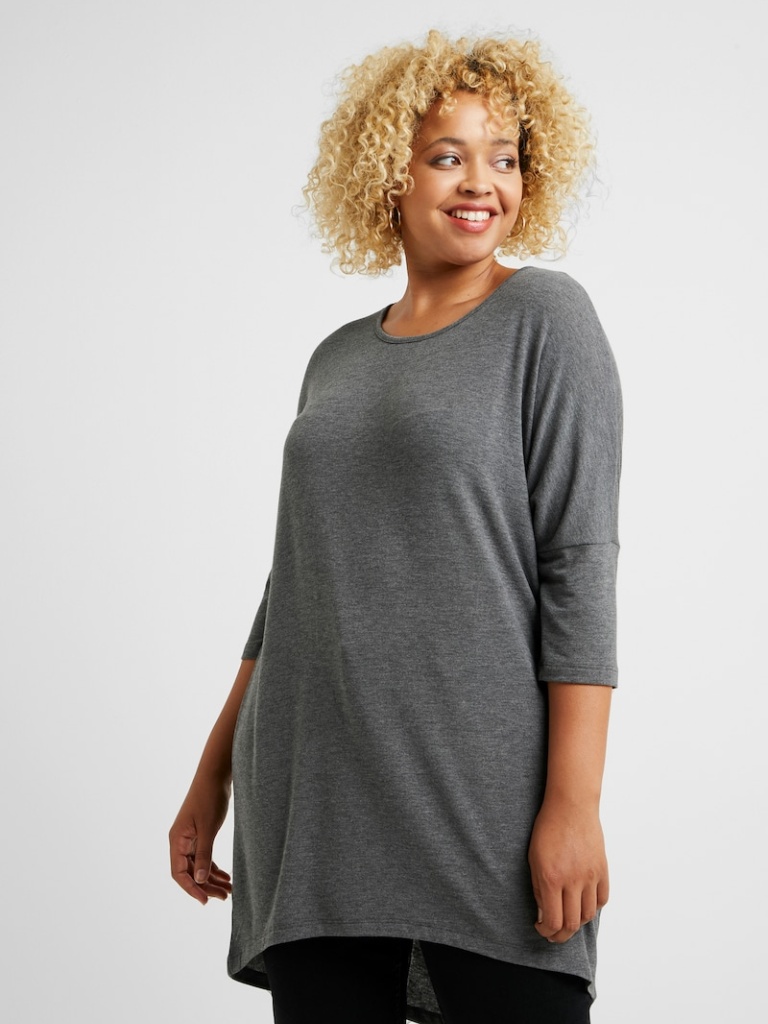
knit loose a long-sleeved with the sleeves down thigh length Untucked crew tunic